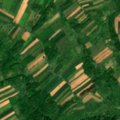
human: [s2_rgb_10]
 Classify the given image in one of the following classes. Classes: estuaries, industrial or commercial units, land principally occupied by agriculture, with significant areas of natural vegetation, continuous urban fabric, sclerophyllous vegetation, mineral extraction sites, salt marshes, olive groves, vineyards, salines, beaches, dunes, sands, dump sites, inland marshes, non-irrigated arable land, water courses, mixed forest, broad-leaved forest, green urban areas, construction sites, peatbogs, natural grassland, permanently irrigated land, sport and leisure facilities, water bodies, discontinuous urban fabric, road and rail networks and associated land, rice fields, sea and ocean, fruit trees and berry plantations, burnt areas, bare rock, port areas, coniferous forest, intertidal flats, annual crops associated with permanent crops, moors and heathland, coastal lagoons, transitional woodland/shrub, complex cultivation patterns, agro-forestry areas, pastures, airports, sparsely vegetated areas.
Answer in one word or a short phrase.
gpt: non-irrigated arable land, complex cultivation patterns, land principally occupied by agriculture, with significant areas of natural vegetation, broad-leaved forest